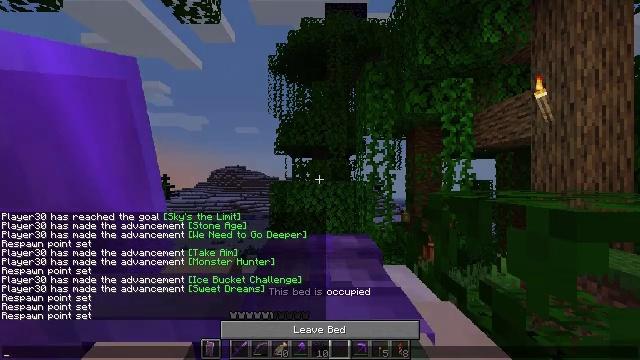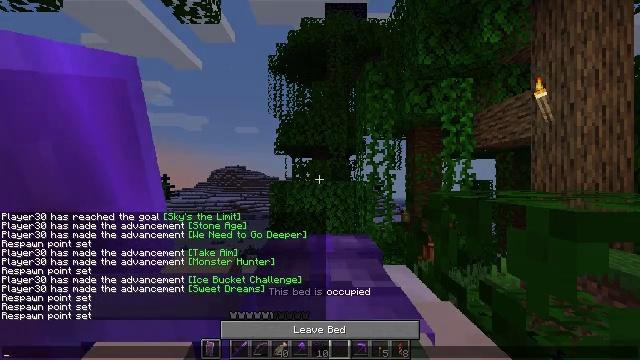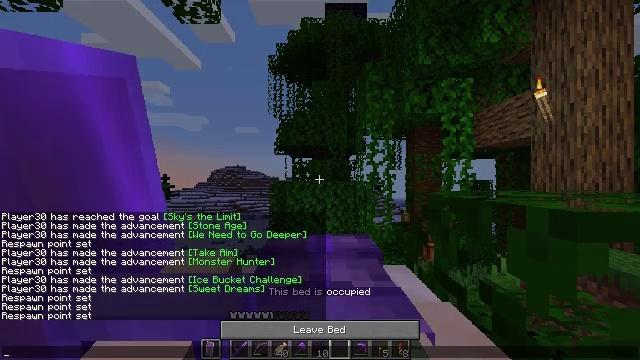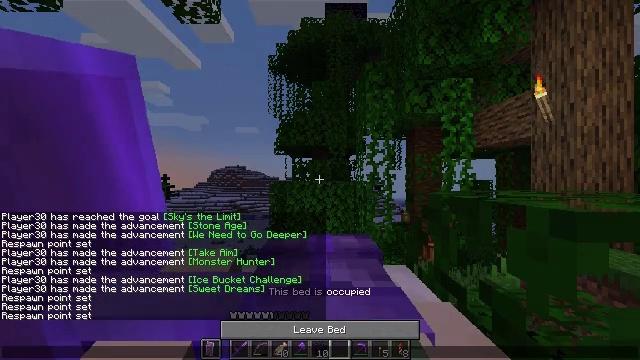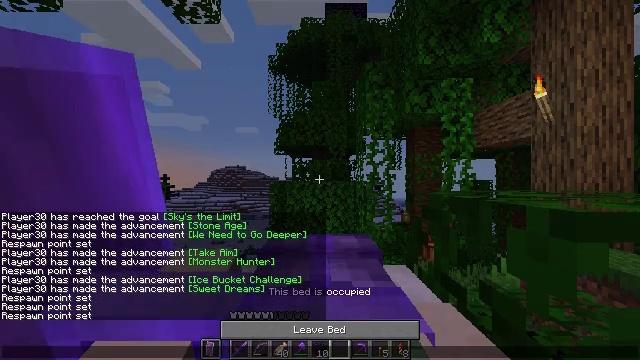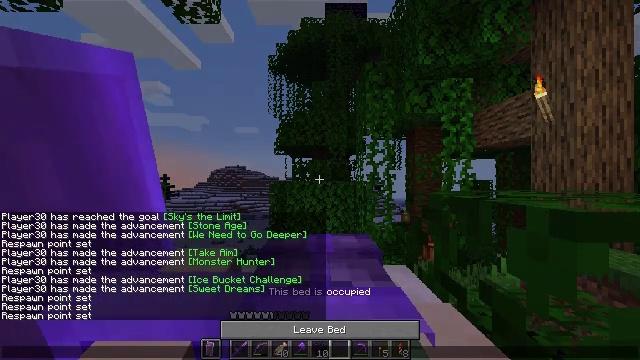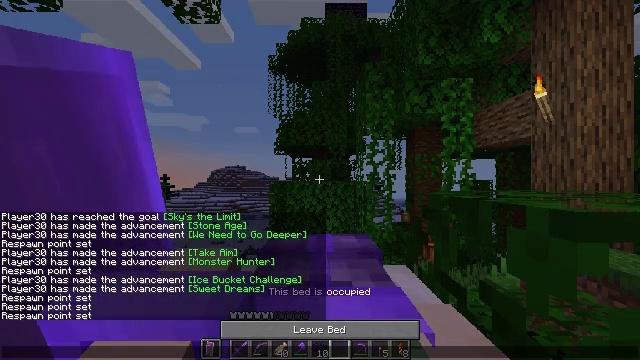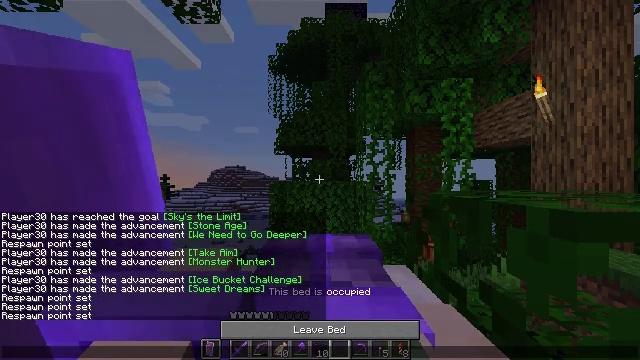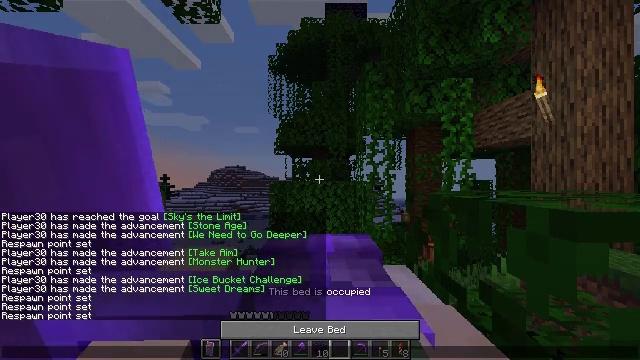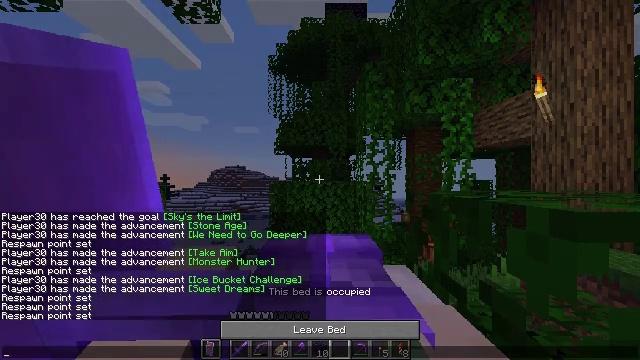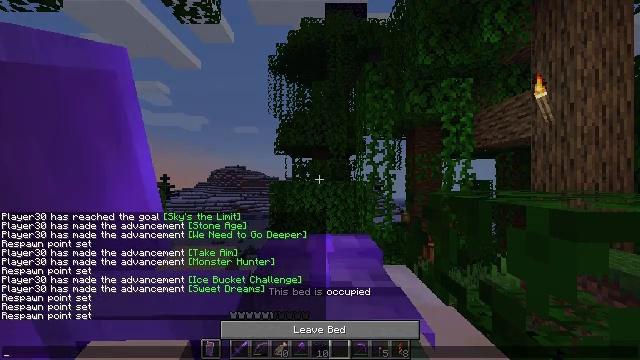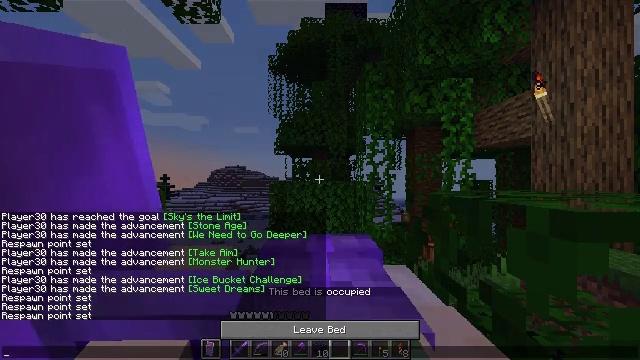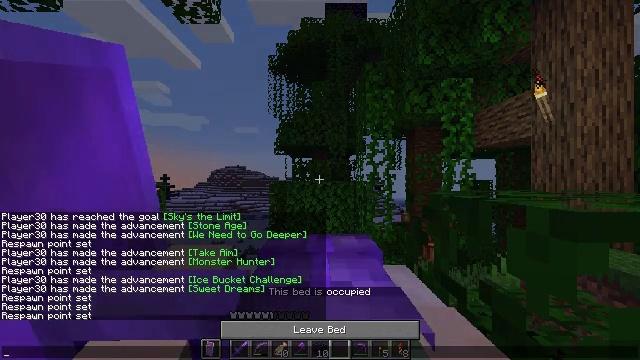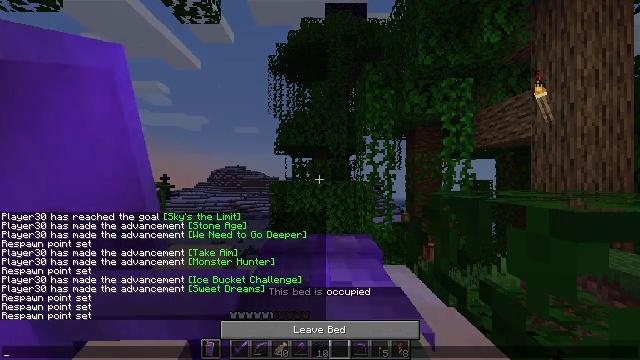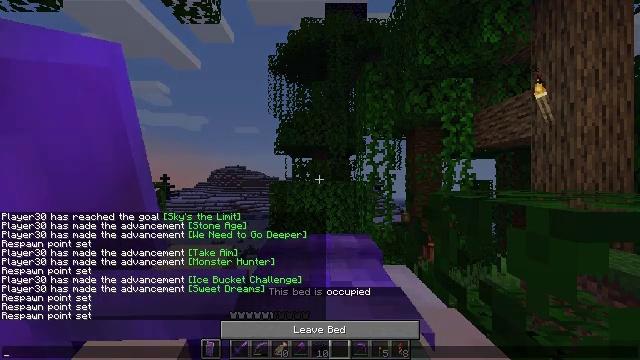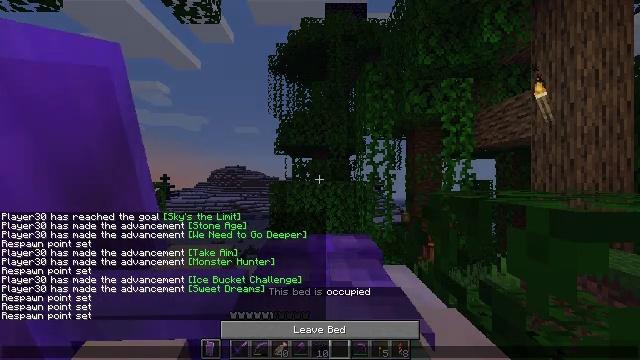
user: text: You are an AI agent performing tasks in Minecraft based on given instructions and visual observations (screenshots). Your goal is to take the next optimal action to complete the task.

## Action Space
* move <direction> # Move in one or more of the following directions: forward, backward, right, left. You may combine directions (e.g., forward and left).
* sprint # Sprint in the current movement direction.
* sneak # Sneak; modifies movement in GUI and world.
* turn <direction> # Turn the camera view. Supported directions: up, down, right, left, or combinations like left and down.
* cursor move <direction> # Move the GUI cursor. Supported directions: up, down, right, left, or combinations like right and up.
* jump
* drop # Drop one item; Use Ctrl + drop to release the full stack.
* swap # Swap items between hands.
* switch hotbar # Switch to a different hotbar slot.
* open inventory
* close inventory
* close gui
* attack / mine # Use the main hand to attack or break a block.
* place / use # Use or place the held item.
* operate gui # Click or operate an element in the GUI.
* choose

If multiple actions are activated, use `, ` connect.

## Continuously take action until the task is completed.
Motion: motion action
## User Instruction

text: Chop down a jungle log from the jungle tree.
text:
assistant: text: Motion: no_op
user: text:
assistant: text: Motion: no_op
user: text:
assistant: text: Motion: no_op
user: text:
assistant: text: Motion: no_op
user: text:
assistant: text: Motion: no_op
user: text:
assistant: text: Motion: no_op
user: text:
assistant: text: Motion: no_op
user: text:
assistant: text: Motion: no_op
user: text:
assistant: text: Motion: no_op
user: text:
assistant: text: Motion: no_op
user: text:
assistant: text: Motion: no_op
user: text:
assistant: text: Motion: no_op
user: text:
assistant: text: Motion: no_op
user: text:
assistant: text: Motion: no_op
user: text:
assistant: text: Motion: no_op
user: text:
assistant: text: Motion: no_op
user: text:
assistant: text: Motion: no_op
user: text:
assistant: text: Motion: no_op
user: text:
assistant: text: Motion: no_op
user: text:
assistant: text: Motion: no_op
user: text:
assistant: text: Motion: no_op
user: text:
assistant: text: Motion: no_op
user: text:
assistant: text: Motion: no_op
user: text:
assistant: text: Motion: no_op
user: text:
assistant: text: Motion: no_op
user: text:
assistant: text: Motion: no_op
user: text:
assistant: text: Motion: no_op
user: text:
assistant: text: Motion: no_op
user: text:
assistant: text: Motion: no_op
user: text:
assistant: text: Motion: no_op